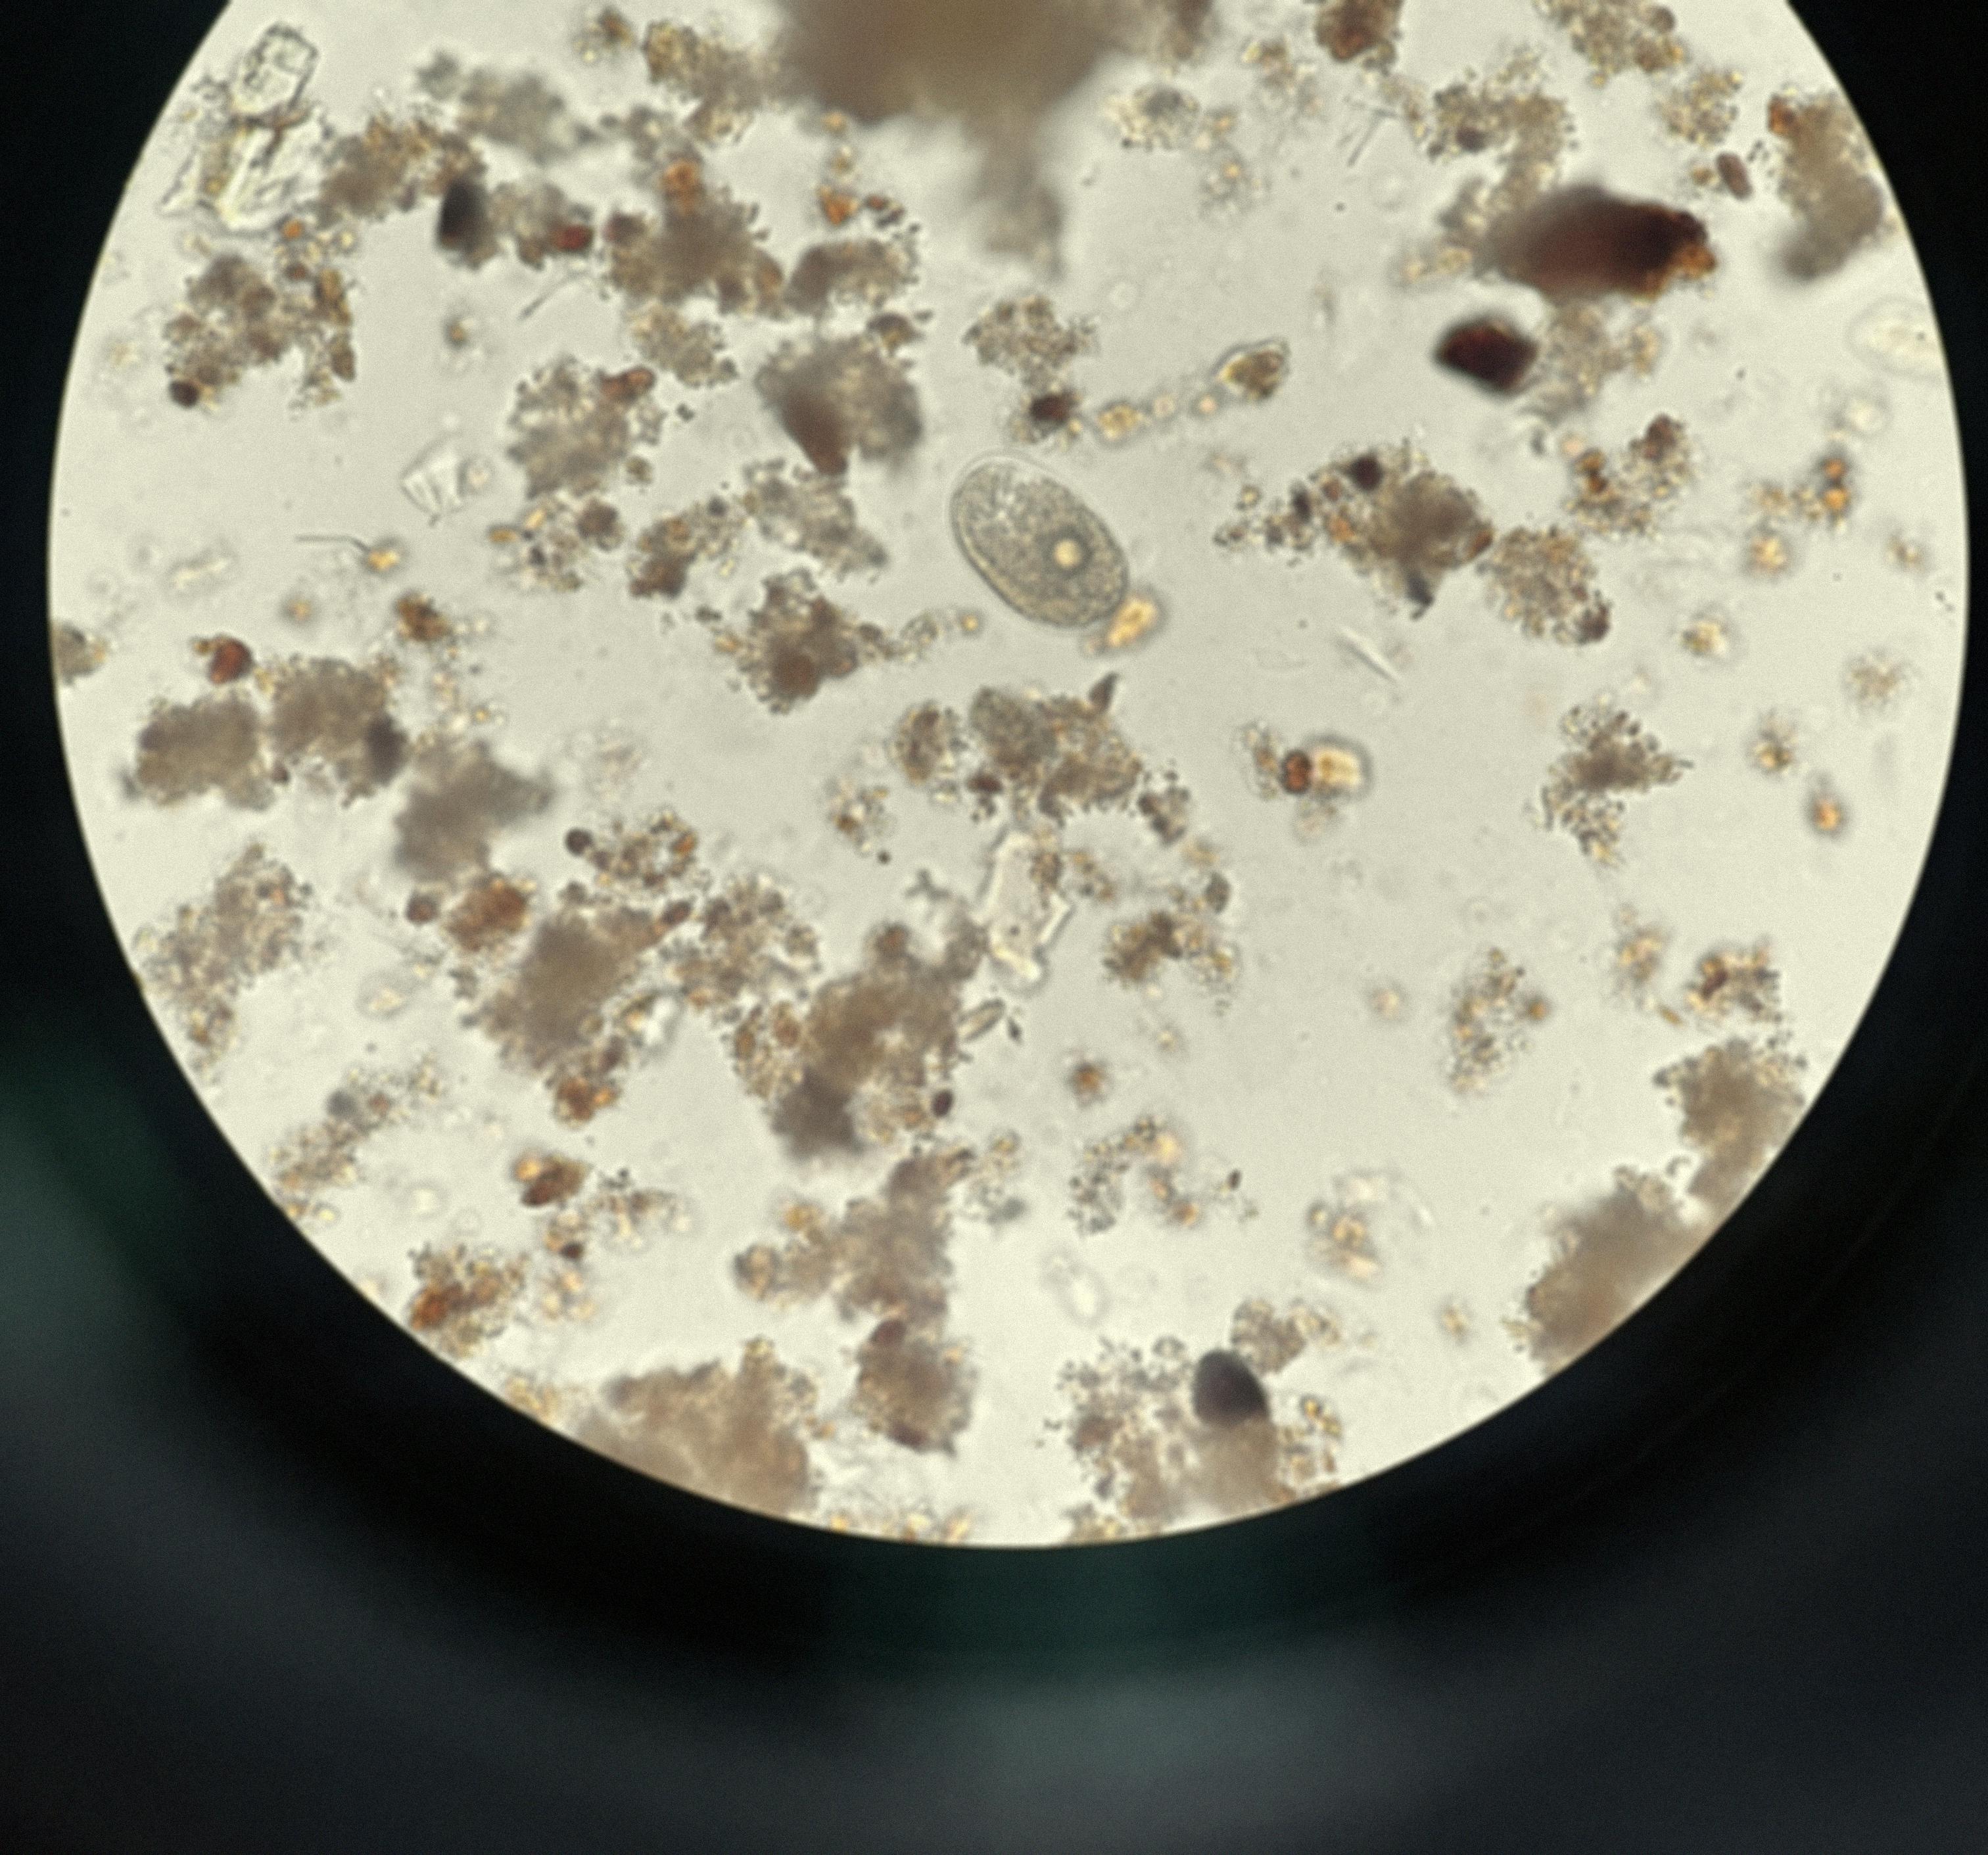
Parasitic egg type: Hookworm egg